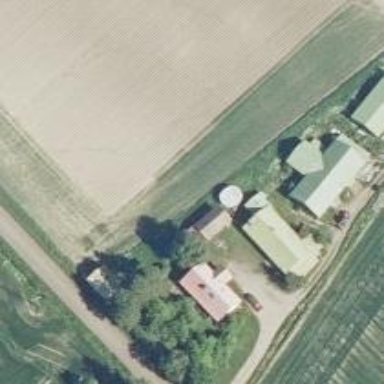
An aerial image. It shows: Farmyard area.